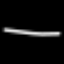
Label: line